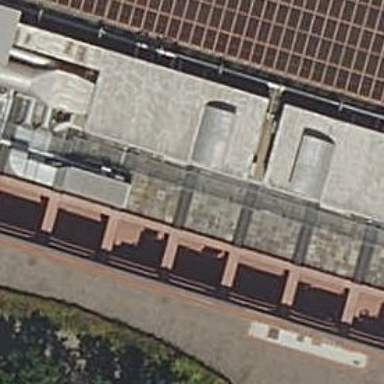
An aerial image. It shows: Part of building.